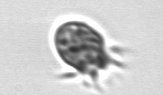
Label: Ciliophora